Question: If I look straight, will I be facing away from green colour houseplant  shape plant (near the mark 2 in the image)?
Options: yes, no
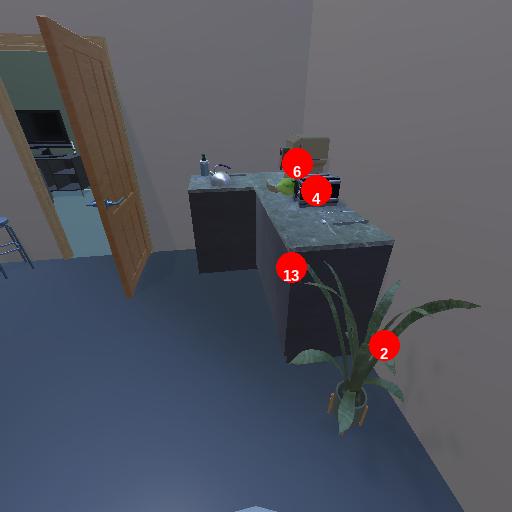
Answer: yes